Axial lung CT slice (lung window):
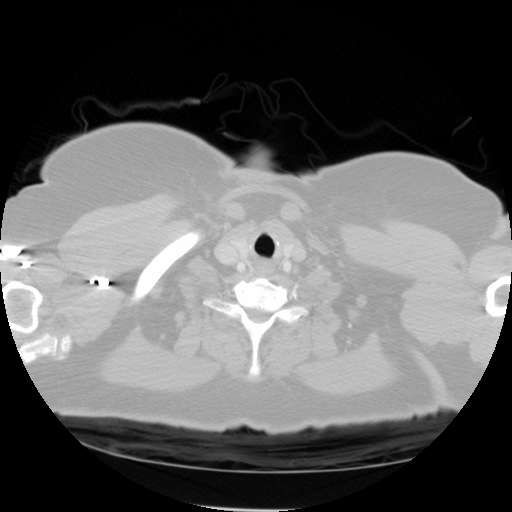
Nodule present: no